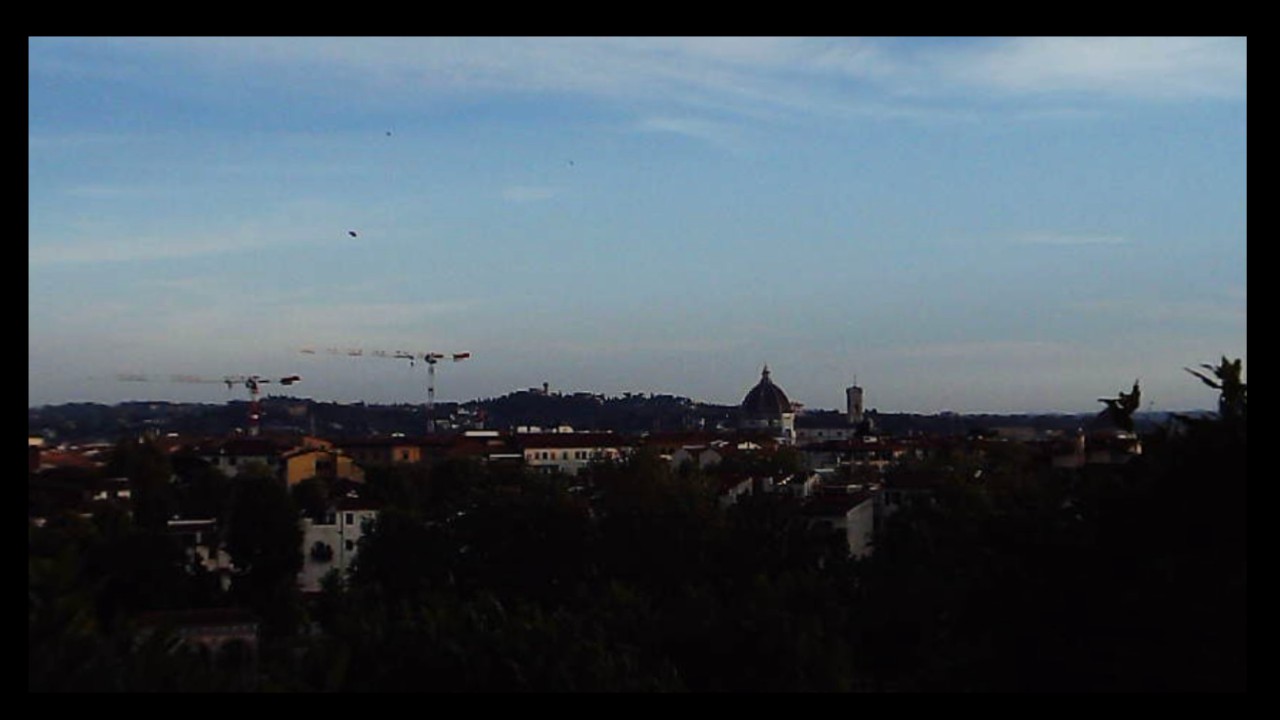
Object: DarwinFPV cineape20